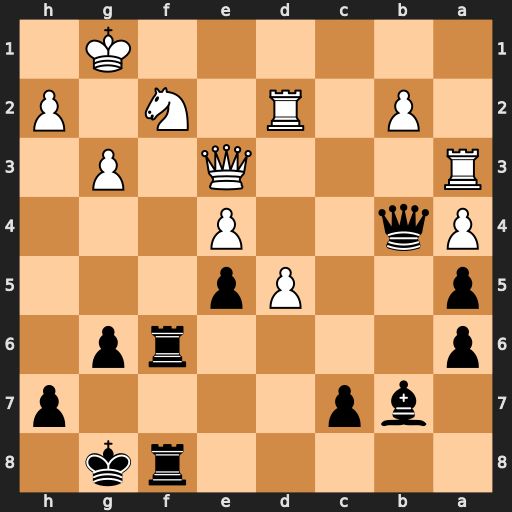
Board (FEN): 5rk1/1bp4p/p4rp1/p2Pp3/Pq2P3/R3Q1P1/1P1R1N1P/6K1
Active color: b
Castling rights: -
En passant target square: -
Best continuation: Rf3 Qe1 Rxf2